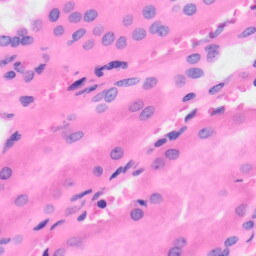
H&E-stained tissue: Kidney